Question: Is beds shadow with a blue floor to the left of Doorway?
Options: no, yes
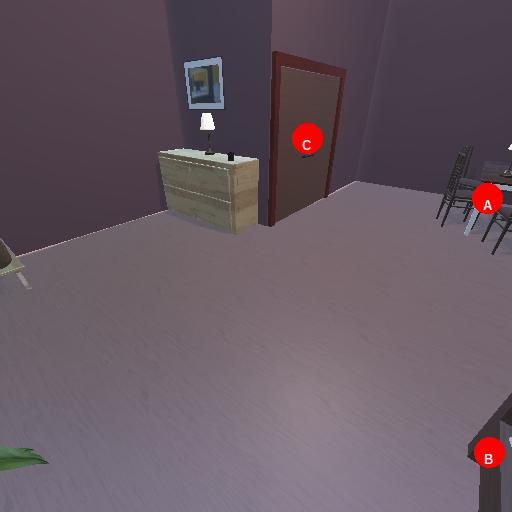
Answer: no